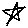
Label: star